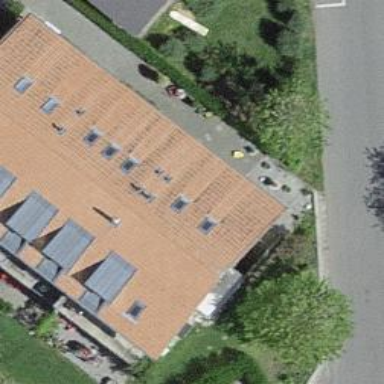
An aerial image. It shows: Residential building with gabled roof.